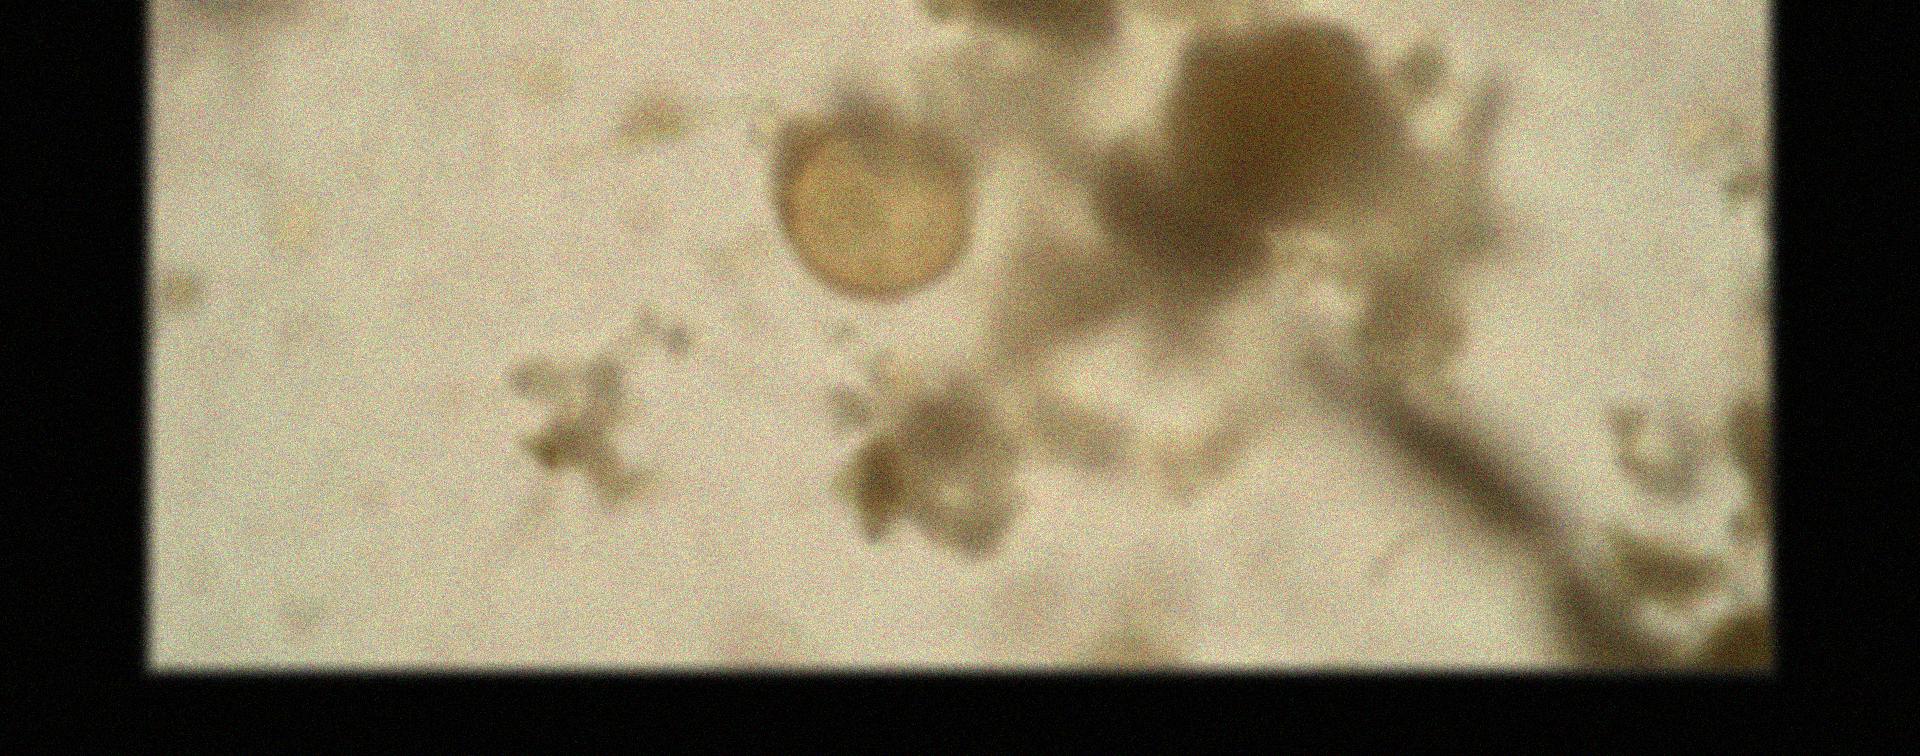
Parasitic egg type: Hymenolepis diminuta